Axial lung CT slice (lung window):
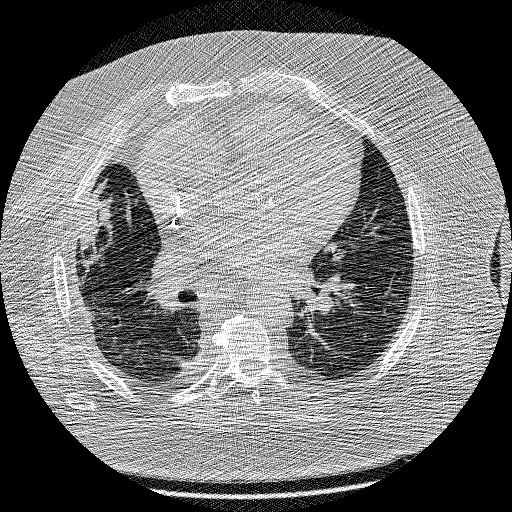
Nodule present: no